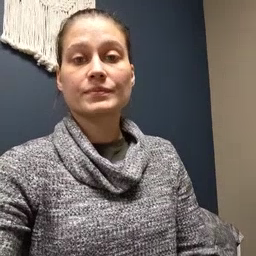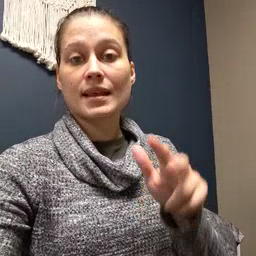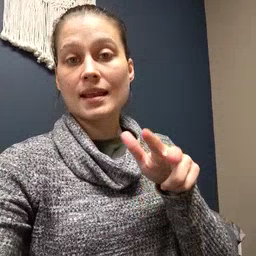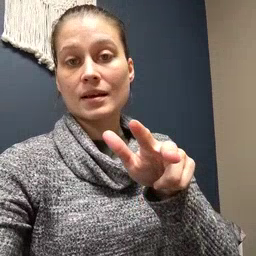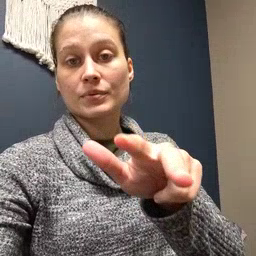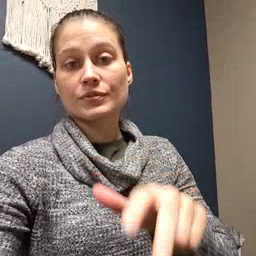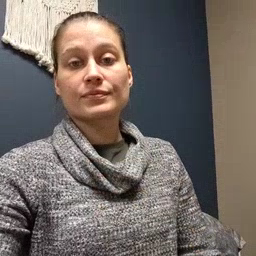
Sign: helicopter